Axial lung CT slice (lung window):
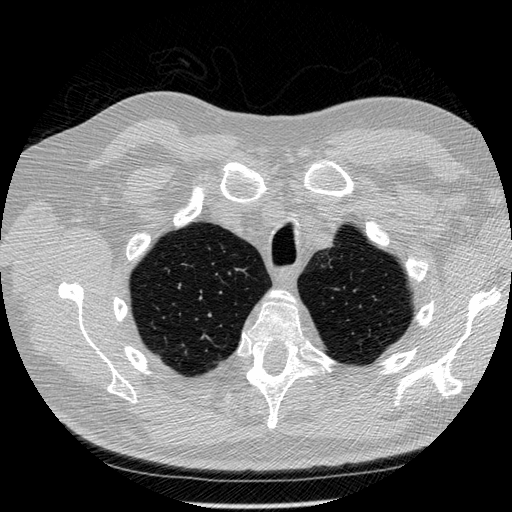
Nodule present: no